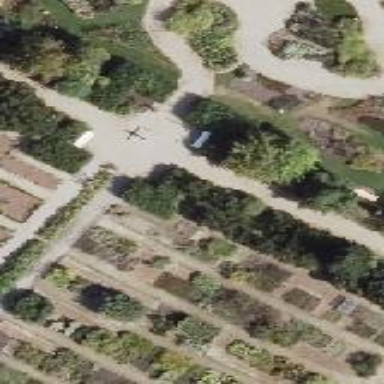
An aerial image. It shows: Flowerbed that is used for landscaping or gardening purposes.